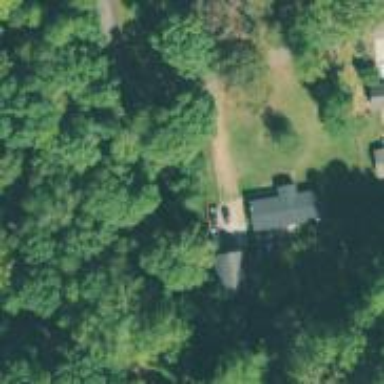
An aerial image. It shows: Driveway leading to service road.